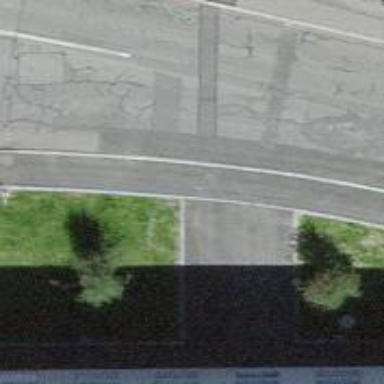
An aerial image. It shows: Uncontrolled road crossing.